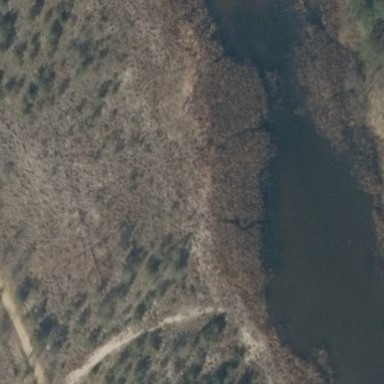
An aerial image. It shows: Reedbed in wetland area.